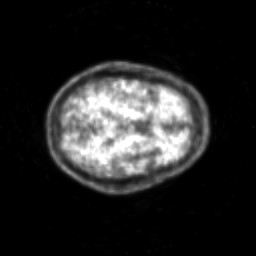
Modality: PET
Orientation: axial
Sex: male
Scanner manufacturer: siemens